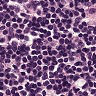
Metastatic tissue present: yes